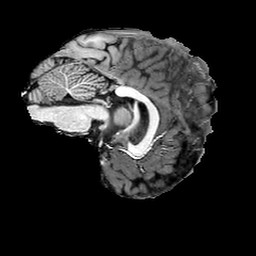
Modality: T1w
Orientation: sagittal
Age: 21
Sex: female
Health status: ill